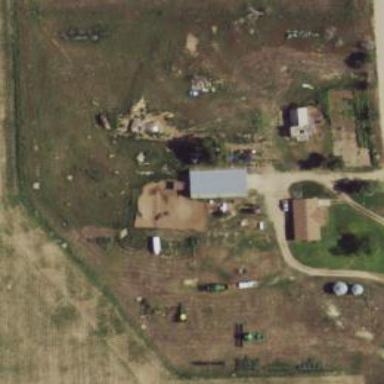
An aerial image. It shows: Farmyard area.